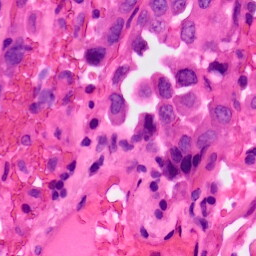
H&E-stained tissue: Lung